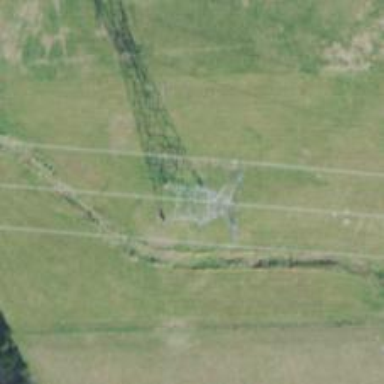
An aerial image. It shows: Power tower.